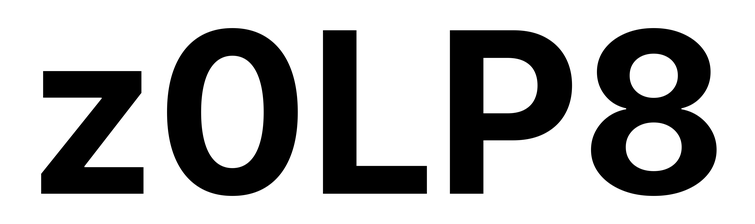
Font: Inter_Bold